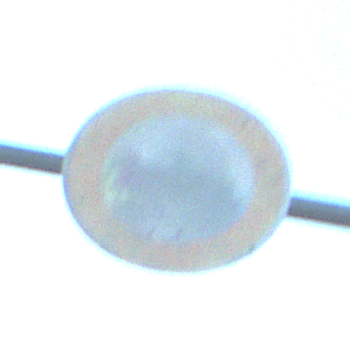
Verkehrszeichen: VerbotFahrzeugeAllerArt
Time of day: MorningAfternoon
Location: Outdoor (Nature)
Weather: Clear
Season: NotSpecified
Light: Natural